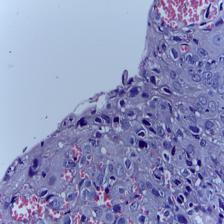
Diagnosis: OSCC